Interaction volume radius: 5 \u00c5
Interaction volume height: 35 \u00c5
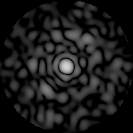
Disorder parameter: 0.829